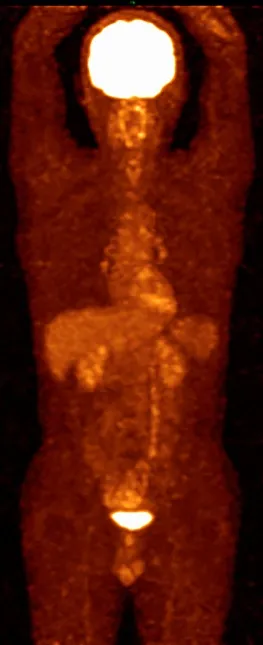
PET/CT did not show focal hypermetabolism of those lesions corresponding to the nodules in CT.
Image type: radiology (ct)